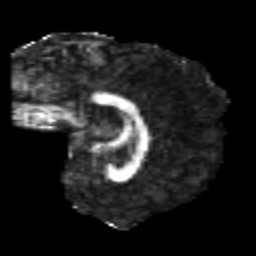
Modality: FA
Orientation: sagittal
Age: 24
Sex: male
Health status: healthy
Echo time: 0.074 s